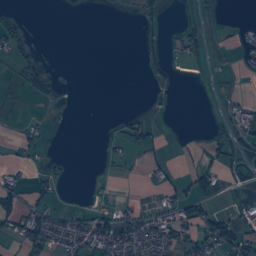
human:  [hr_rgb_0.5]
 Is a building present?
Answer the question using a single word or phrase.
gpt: yes

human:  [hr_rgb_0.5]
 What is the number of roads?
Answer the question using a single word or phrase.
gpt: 235

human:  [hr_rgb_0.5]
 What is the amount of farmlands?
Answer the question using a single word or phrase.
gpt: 32

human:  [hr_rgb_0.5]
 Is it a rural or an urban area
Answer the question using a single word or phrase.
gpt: urban

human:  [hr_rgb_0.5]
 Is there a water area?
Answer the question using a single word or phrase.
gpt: yes

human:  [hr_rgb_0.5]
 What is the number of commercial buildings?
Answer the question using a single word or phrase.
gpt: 24

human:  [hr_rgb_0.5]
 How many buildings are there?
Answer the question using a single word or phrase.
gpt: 1090

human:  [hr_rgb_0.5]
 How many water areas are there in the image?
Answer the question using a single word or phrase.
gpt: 27

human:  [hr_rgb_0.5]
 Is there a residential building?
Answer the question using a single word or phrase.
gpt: yes

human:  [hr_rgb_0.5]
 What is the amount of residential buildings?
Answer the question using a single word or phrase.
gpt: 1057

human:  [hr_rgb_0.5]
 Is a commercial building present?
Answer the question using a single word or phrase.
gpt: yes

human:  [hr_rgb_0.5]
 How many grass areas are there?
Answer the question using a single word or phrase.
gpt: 181

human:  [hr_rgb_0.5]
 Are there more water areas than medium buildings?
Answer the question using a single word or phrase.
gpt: yes

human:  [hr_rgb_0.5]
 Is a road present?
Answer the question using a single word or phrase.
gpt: yes

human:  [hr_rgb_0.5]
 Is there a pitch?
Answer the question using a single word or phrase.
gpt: yes

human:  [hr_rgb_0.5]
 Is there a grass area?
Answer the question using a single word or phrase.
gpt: yes

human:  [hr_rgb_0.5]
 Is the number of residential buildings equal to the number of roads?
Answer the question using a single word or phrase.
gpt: no

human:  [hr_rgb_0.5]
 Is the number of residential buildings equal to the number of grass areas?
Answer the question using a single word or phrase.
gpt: no

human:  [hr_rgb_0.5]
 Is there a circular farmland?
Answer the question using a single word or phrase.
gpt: no

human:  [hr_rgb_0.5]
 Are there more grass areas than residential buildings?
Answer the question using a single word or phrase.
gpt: no

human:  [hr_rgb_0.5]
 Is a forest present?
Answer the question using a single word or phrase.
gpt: yes

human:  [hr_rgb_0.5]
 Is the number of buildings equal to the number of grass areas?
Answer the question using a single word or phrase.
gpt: no

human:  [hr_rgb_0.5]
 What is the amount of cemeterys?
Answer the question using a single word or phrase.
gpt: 1

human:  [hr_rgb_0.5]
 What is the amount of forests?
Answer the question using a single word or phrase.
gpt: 96

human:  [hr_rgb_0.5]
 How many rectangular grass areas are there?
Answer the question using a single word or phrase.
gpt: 23

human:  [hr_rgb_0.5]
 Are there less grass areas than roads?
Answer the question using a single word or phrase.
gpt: yes

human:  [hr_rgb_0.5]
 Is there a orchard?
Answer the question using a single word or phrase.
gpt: yes

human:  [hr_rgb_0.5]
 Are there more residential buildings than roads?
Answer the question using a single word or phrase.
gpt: yes

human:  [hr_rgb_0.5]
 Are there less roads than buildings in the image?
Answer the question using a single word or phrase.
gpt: yes

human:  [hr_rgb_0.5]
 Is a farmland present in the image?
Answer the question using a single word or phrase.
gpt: yes

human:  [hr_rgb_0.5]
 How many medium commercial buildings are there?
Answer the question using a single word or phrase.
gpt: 3

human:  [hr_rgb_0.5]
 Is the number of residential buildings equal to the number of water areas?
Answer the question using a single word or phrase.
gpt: no

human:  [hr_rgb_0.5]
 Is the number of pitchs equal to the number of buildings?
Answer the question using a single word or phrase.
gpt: no

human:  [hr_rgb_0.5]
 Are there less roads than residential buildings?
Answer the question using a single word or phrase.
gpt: yes

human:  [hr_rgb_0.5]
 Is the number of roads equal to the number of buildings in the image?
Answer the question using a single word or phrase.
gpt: no

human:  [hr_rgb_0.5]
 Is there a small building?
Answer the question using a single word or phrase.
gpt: yes

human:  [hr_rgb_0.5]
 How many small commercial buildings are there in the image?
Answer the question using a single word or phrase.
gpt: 20

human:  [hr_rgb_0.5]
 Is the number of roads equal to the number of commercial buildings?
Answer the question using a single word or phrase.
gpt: no

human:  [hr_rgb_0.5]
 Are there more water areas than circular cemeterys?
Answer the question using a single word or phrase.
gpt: yes

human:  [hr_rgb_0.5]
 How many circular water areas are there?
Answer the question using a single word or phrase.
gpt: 2

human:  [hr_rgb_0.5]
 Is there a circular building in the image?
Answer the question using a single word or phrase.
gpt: yes

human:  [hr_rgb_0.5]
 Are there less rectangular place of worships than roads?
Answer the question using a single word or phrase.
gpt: yes

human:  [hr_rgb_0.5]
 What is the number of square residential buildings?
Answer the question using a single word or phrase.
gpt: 0

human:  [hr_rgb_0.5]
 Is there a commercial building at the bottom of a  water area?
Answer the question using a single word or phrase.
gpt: yes

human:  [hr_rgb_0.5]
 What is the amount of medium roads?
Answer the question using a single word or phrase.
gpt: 0

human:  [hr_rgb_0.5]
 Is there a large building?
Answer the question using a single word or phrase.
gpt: yes

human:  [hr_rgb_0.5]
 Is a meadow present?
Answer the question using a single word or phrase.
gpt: yes

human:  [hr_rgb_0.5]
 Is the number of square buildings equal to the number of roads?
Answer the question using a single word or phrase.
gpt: no

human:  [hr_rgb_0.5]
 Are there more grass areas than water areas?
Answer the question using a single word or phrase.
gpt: yes

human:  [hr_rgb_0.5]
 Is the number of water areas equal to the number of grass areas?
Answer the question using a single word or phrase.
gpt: no

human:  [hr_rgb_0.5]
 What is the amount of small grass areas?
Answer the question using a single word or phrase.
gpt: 27

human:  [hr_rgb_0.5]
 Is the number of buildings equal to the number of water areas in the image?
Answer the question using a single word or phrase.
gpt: no

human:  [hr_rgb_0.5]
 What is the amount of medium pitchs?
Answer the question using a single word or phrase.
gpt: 1

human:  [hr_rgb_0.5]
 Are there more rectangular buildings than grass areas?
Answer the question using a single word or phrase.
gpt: yes

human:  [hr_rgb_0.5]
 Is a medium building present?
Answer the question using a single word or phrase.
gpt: yes

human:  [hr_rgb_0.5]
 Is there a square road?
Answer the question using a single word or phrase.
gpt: no

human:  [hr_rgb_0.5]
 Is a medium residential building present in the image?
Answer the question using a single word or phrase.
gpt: yes

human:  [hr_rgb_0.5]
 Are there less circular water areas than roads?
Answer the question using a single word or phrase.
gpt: yes

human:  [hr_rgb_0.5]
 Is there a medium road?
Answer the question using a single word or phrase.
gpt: no

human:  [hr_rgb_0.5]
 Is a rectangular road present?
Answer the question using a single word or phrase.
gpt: no

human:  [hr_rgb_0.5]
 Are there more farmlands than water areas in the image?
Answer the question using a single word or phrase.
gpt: yes

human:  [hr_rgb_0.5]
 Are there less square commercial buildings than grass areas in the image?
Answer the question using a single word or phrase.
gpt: yes

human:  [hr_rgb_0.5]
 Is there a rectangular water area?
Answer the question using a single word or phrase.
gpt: yes

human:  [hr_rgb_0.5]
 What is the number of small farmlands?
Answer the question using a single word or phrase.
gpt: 0